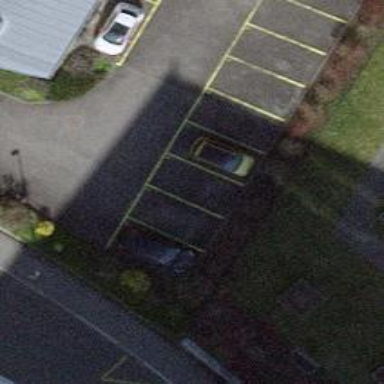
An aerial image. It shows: Parking available on the street side.